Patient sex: M
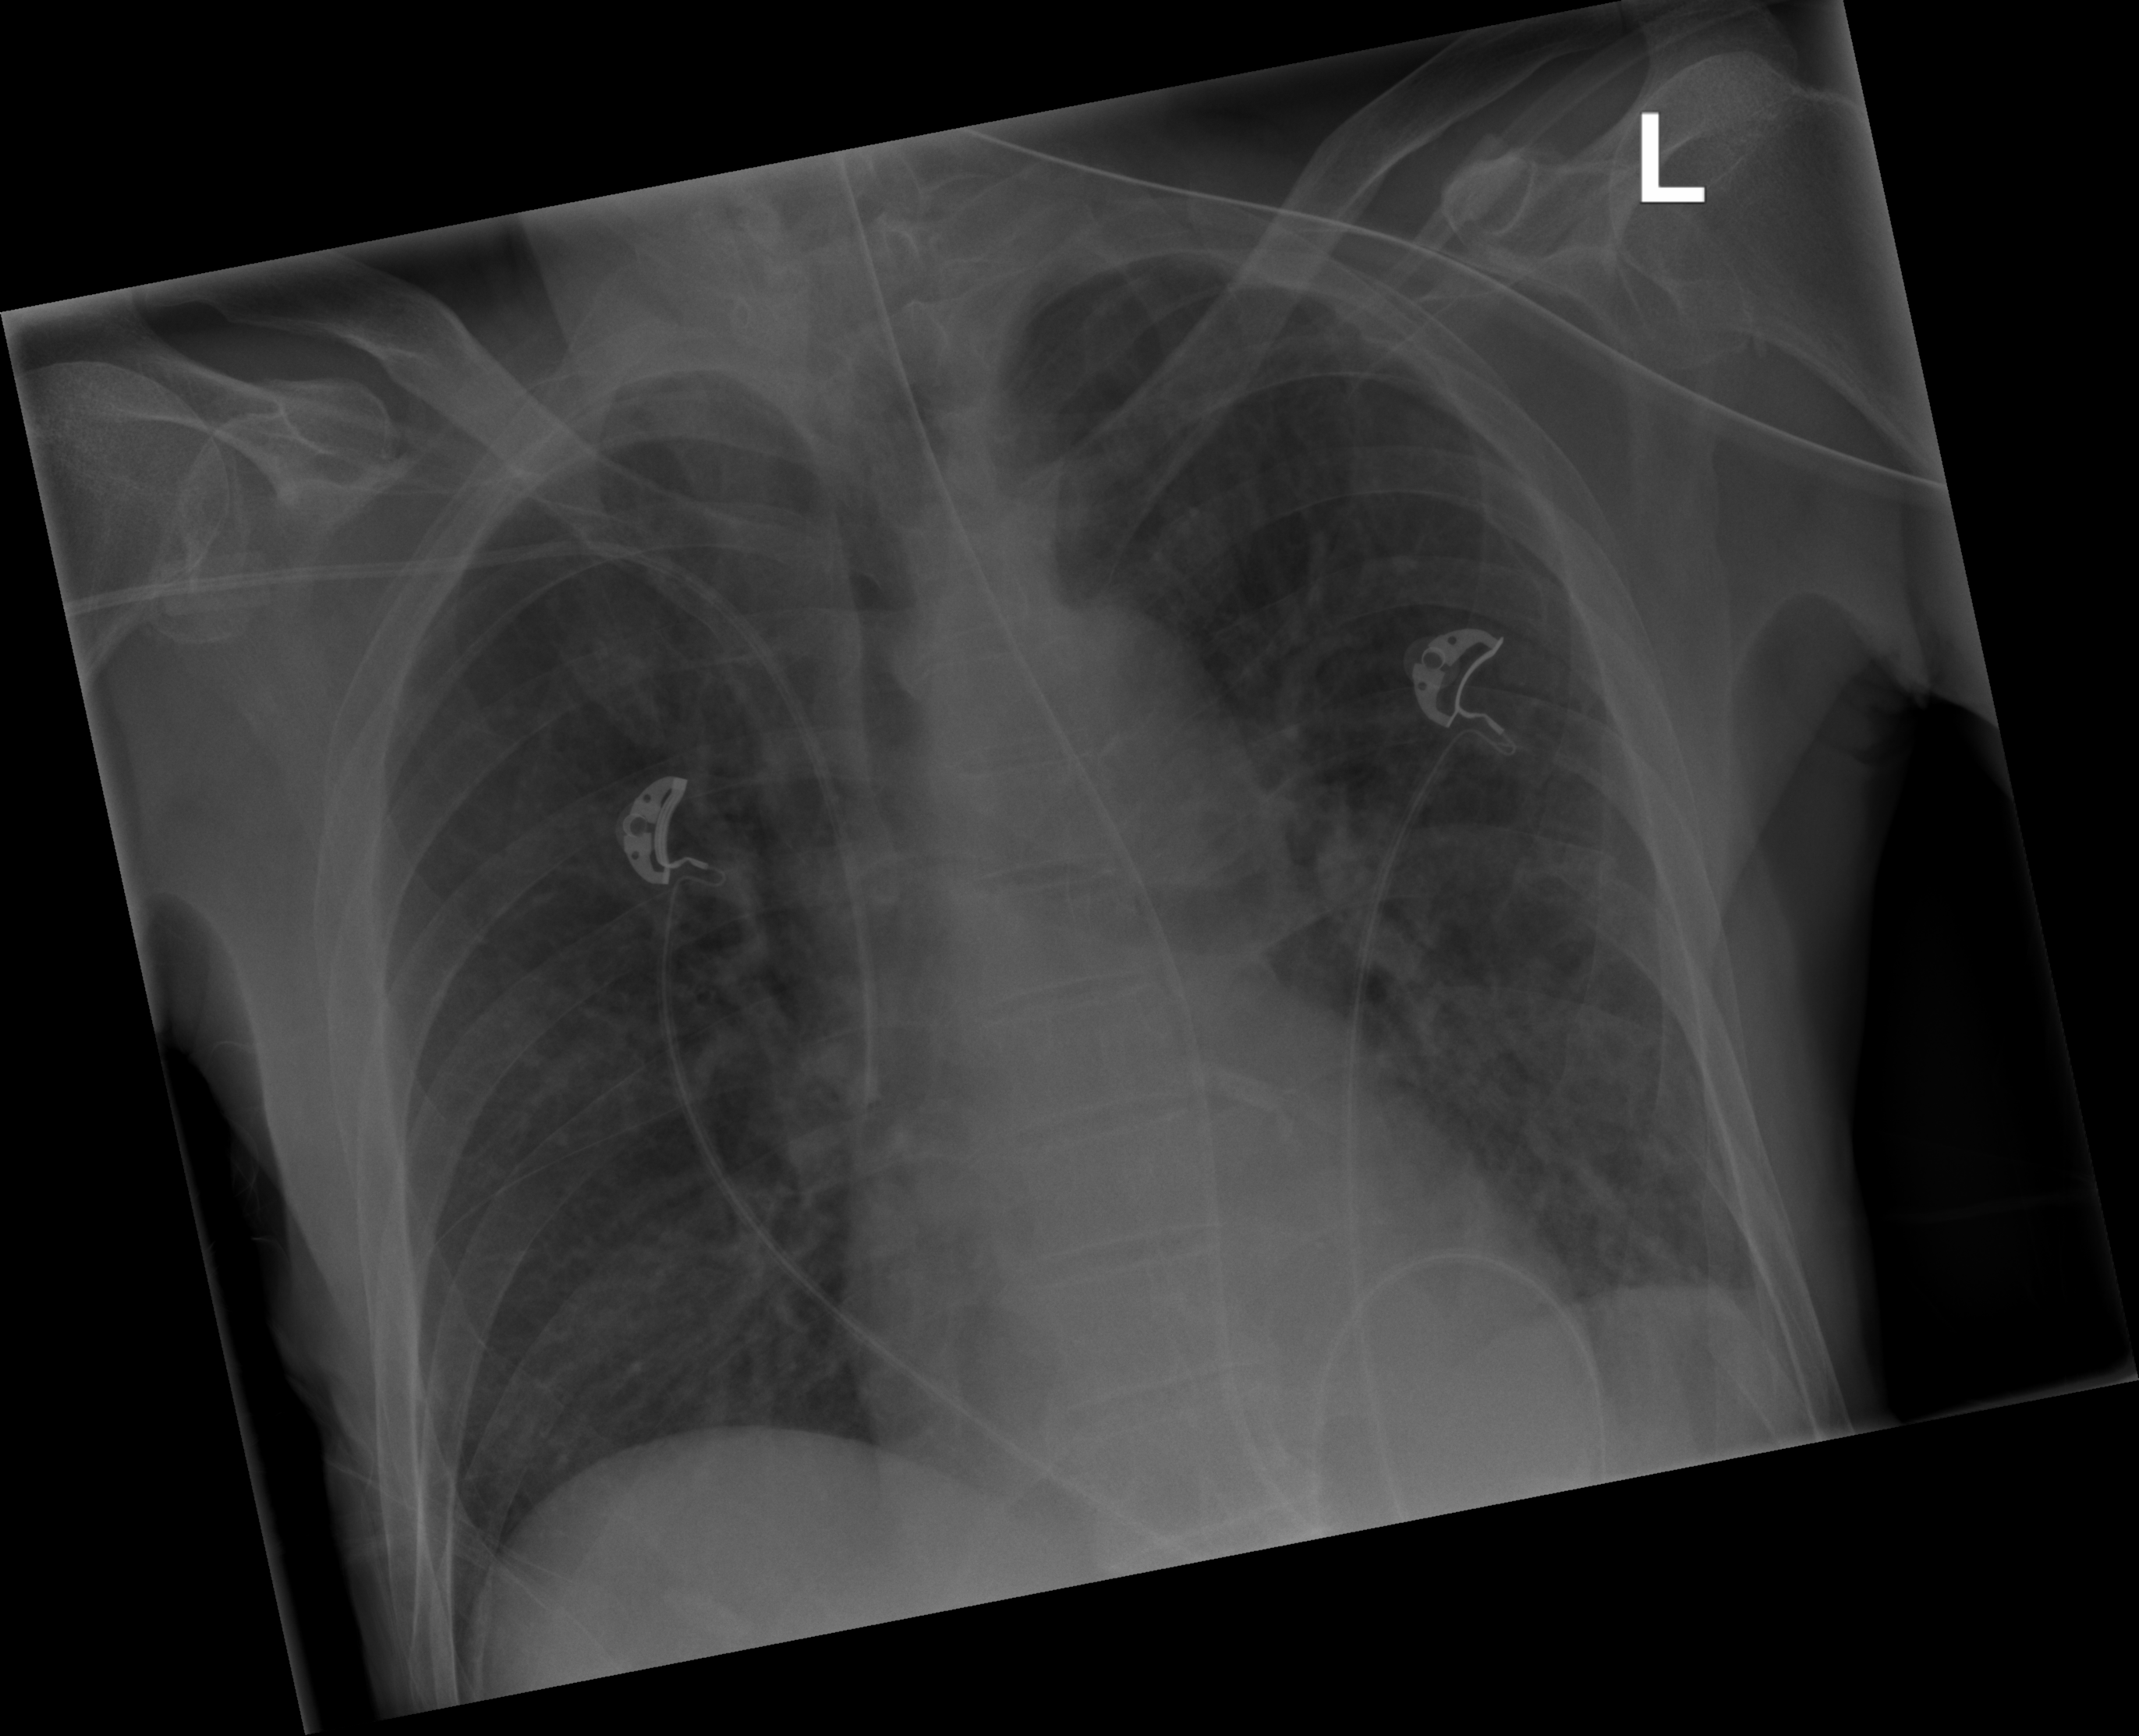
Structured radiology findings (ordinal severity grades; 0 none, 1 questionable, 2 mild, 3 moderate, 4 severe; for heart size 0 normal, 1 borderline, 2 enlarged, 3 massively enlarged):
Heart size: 0
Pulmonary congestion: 0
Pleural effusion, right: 0
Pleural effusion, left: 0
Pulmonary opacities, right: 0
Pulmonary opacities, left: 2
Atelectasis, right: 0
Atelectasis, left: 0